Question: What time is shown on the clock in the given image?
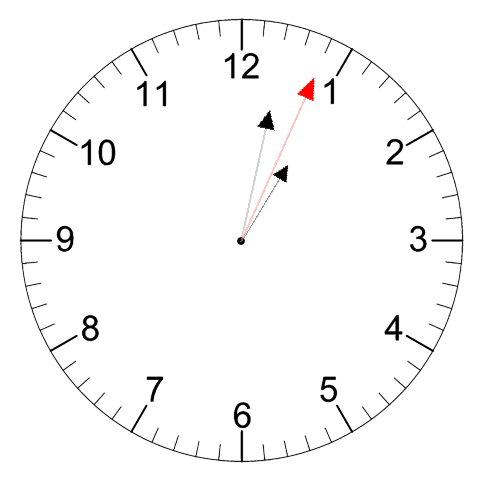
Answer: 01:02:04